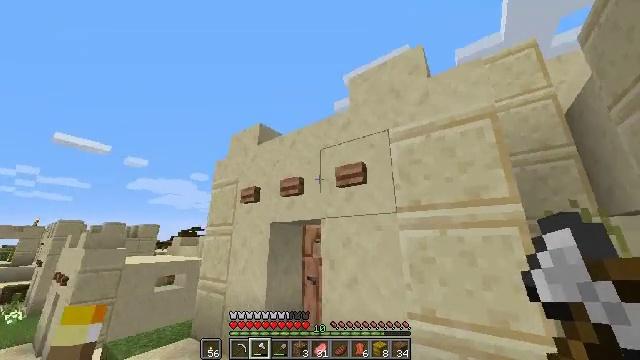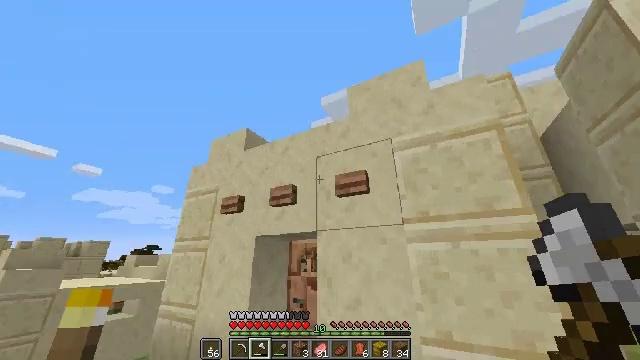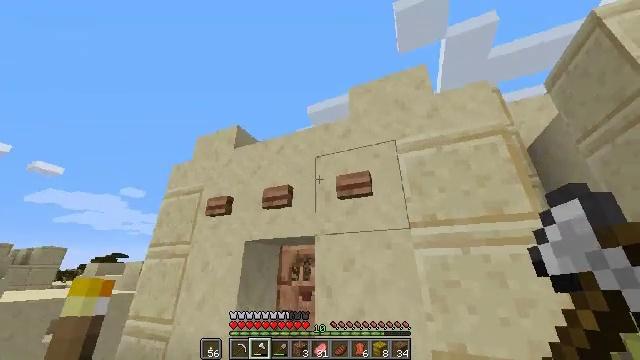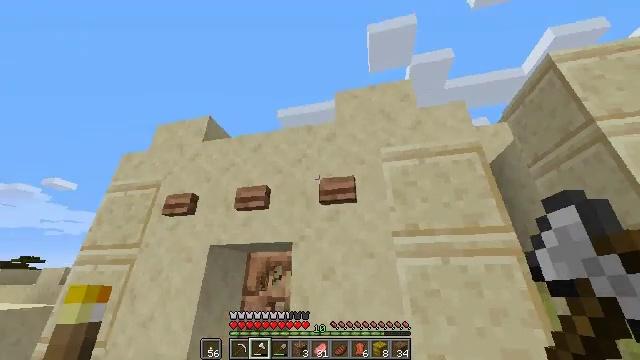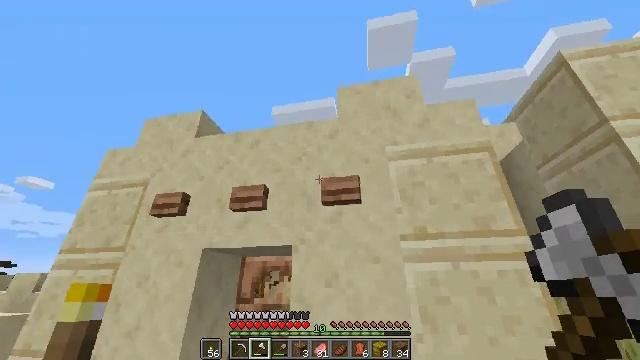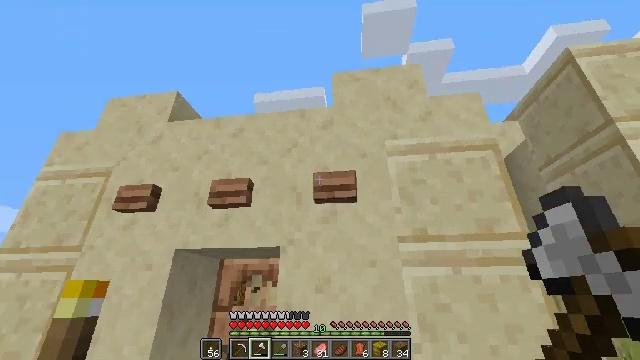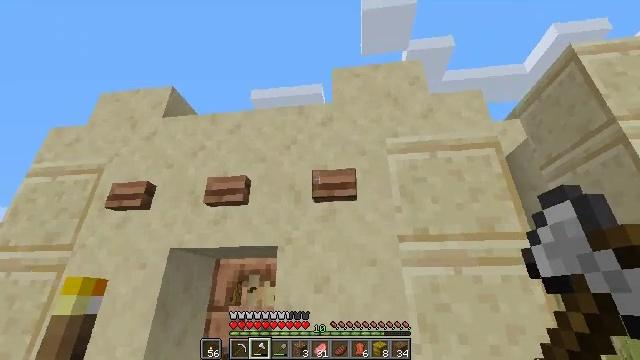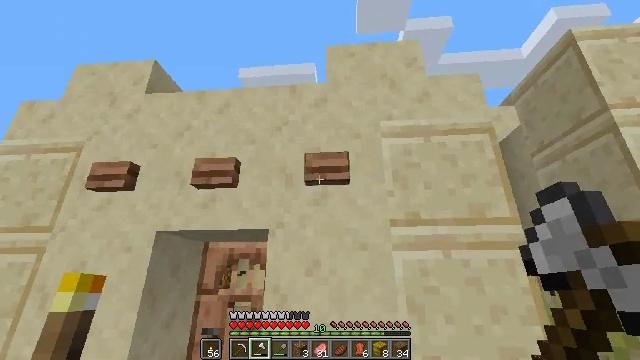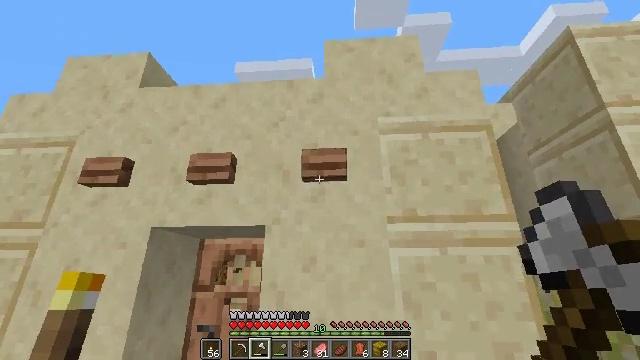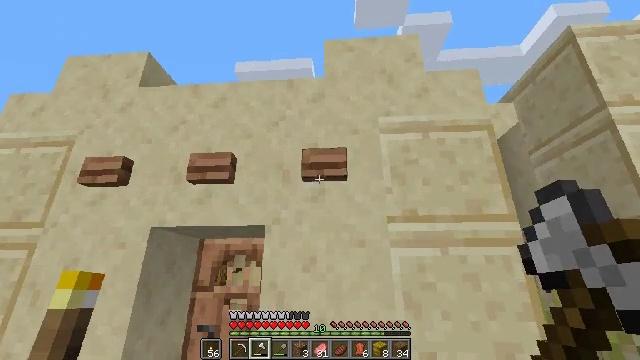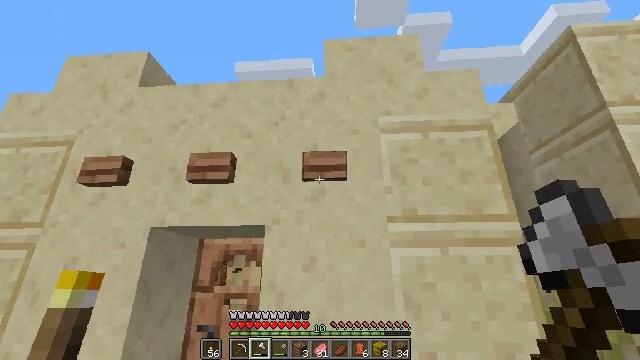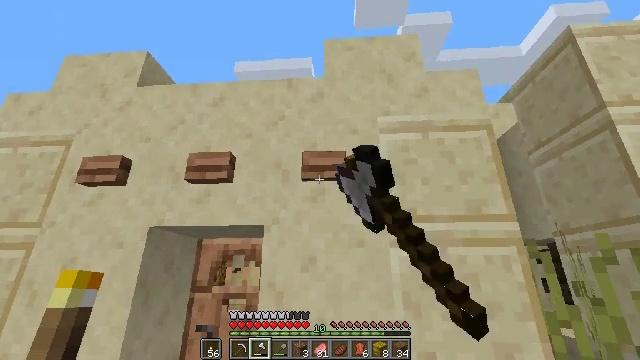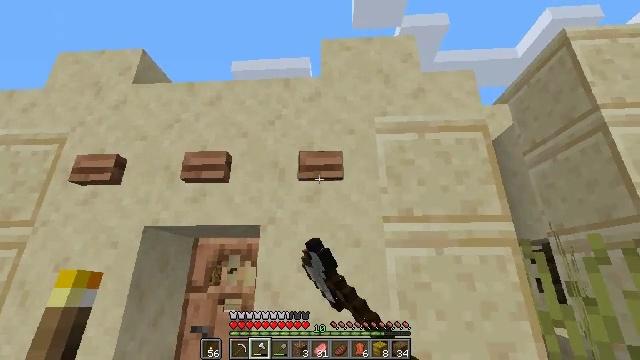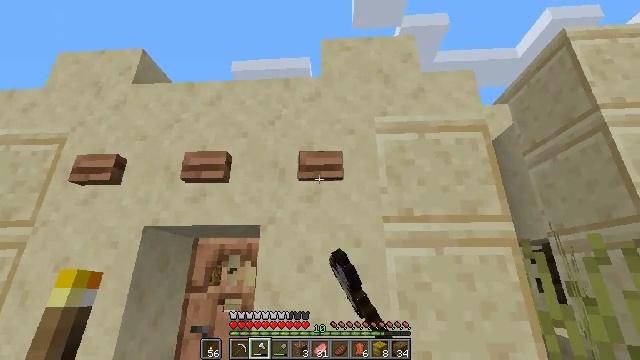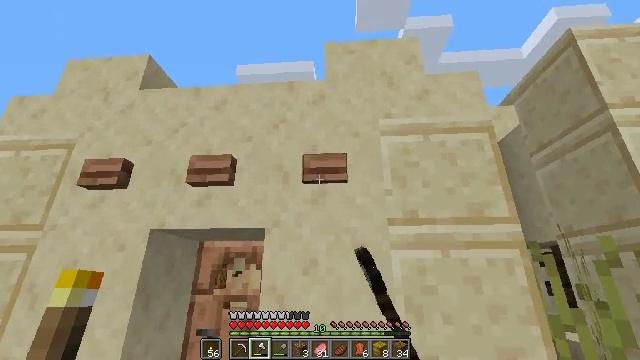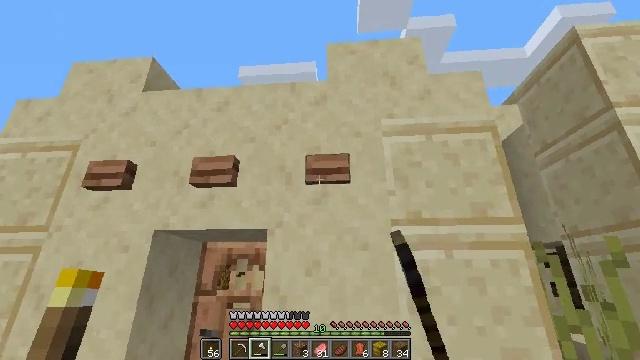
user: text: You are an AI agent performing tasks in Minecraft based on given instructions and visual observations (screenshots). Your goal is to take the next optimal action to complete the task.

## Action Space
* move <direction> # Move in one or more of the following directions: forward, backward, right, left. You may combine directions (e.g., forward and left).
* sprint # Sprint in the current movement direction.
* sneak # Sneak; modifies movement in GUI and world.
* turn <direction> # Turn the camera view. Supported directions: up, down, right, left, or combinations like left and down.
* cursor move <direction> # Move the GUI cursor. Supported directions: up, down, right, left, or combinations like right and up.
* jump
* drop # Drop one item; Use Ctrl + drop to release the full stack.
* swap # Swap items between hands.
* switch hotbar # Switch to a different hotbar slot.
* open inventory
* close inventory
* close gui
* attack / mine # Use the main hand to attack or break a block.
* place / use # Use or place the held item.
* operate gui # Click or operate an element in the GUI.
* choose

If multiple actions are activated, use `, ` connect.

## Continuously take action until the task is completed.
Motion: motion action
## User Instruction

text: Collect blocks from the sandstone wall.
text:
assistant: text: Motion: move forward and move left, sprint, turn right and up
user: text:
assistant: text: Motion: move forward and move left, sprint, turn right and up
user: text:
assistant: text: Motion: turn right and up
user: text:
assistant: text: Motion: turn right
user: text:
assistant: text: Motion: turn right
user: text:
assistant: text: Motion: no_op
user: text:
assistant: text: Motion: turn right and down
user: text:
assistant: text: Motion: no_op
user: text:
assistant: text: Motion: no_op
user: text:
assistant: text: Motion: use / place
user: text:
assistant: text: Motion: use / place
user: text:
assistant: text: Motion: no_op
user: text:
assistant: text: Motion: no_op
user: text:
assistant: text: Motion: turn left
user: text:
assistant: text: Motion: no_op
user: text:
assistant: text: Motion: move left
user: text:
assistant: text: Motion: move left
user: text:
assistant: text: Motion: move left
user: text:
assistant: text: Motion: move left
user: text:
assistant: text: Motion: no_op
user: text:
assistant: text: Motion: turn up
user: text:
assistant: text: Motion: no_op
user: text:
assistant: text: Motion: no_op
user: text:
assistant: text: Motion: turn left and up
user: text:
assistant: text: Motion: turn left
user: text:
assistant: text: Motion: use / place
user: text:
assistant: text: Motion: use / place
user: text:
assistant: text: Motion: no_op
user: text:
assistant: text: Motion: no_op
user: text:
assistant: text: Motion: no_op